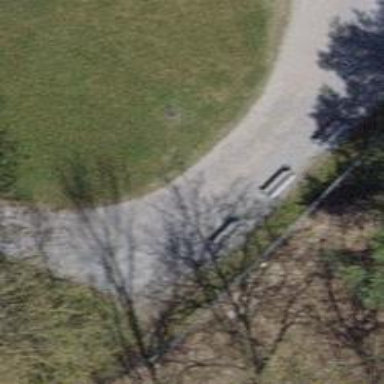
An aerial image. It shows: Brown bench.